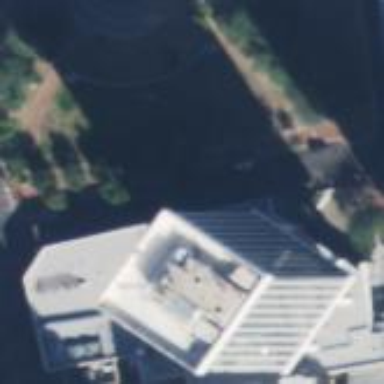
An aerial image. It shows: Office building.